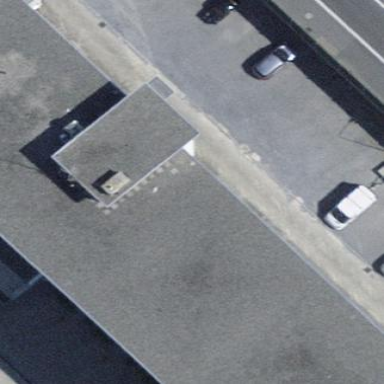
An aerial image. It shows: Commercial building.